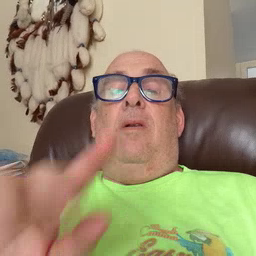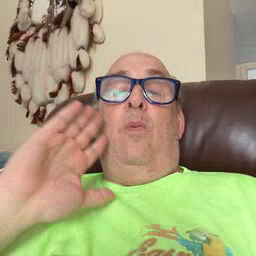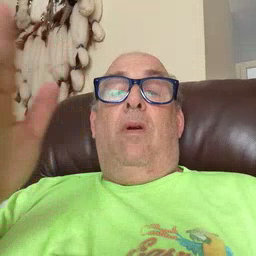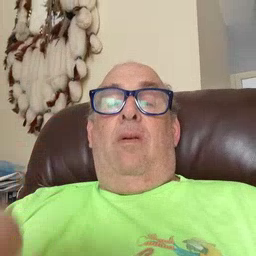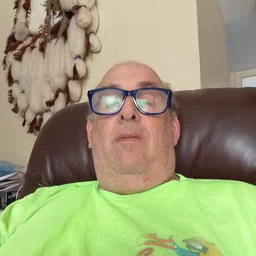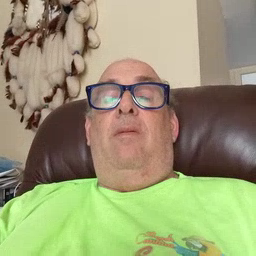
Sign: will